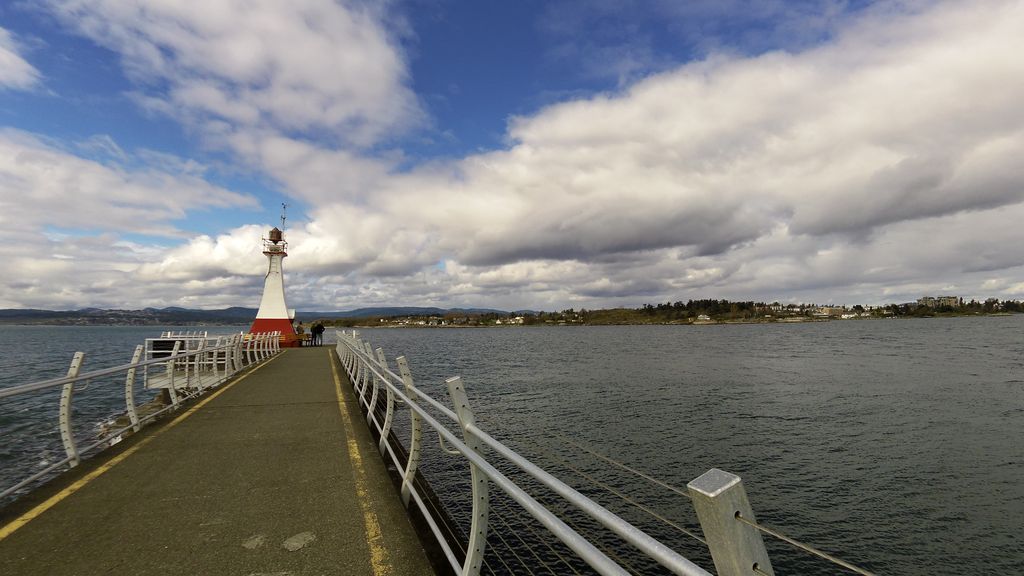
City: victoria